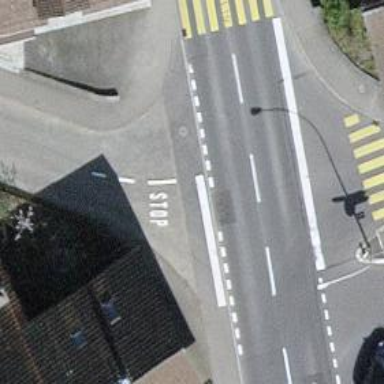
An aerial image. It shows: Unmarked crossing on footway.